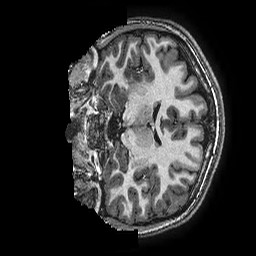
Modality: T1w
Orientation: coronal
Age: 16
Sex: female
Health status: ill
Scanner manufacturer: ge
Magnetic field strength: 3 T
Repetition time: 0.00766 s
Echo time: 0.003476 s